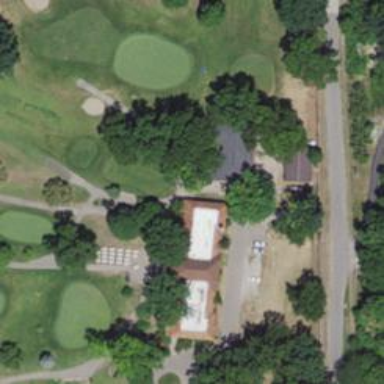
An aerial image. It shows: Path for golf carts.